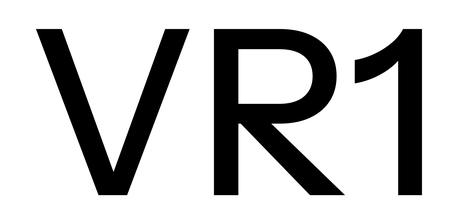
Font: InstrumentSans_Medium